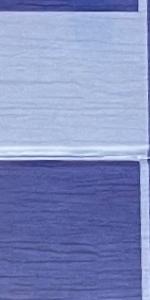
Label: Empty